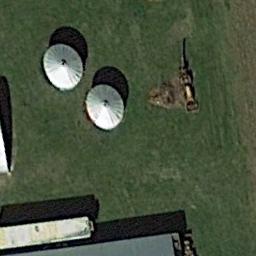
Label: storage tanks